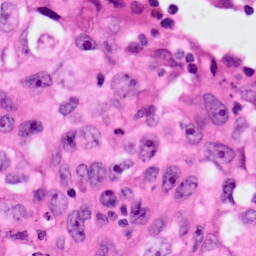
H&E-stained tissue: Lung